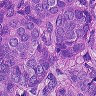
Metastatic tissue present: yes